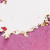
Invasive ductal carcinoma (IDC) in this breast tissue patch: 0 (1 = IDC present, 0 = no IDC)